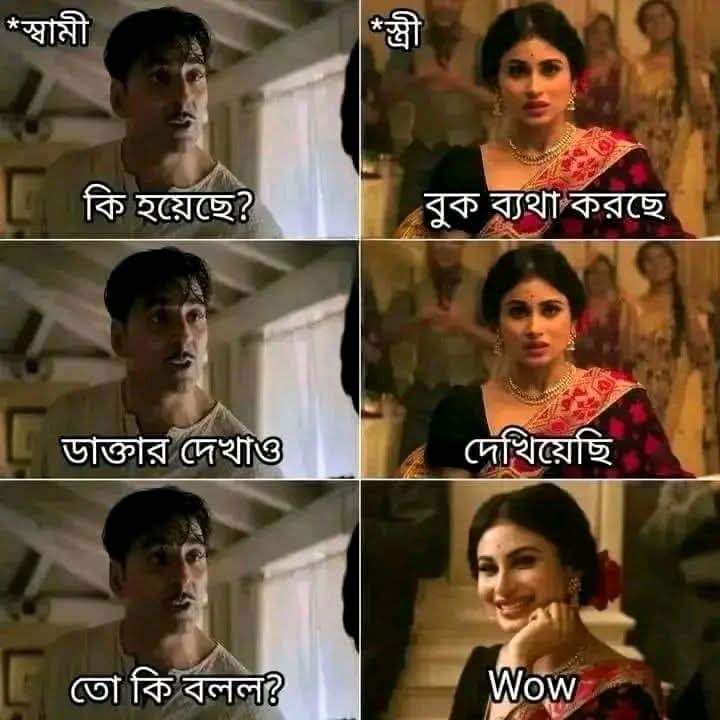
Text: *স্বামী
*স্ত্রী
কি হয়েছে?
বুক ব্যথা করছে
ডাক্তার দেখাও
দেখিয়েছি
তো কি বলল?
Wow
Label: Non Hate